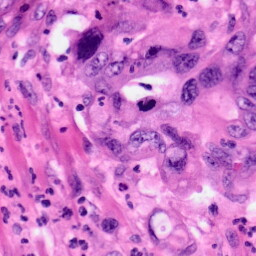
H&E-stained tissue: Pancreatic